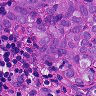
Metastatic tissue present: yes